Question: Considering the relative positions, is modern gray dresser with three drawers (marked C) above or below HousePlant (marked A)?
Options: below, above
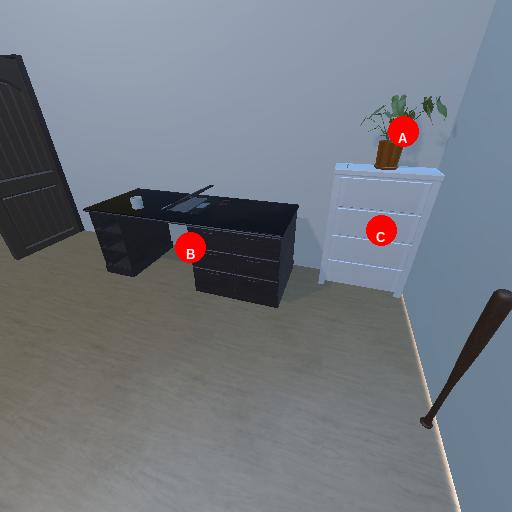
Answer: below